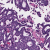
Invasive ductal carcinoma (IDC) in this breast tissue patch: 1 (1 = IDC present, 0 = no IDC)